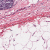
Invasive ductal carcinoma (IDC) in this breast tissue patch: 0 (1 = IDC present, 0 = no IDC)